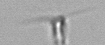
Label: Calciopappus